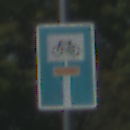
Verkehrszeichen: SackgasseRadverkehrDurchlaessig
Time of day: Midday
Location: Outdoor (Nature)
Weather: Clear
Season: NotSpecified
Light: Natural